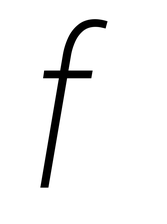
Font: Roboto-Italic_Condensed_ExtraLight_Italic